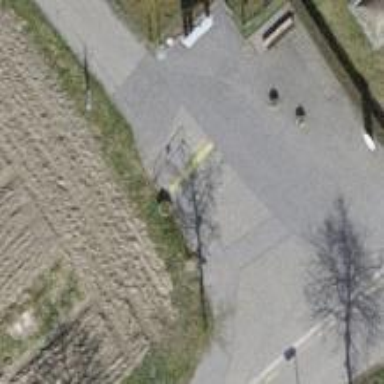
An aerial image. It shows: Bollard barrier.